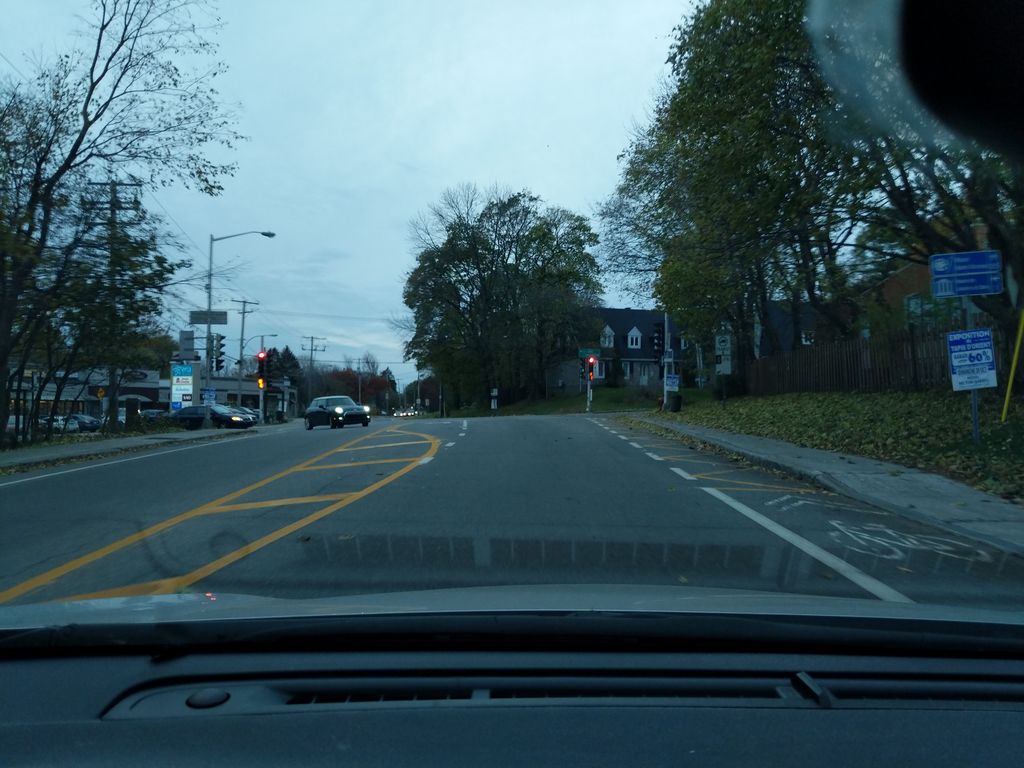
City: quebec_city